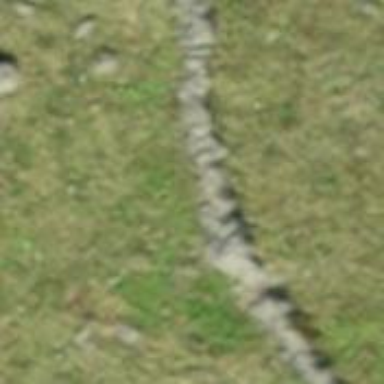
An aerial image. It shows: Stone wall made of rock.